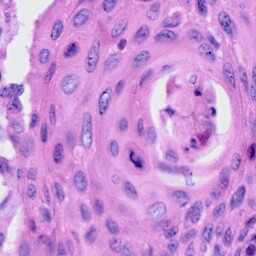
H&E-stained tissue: Cervix